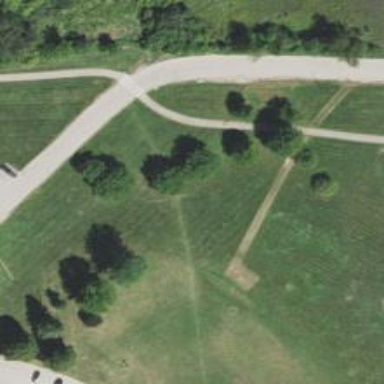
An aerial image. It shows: Disc golf hole.